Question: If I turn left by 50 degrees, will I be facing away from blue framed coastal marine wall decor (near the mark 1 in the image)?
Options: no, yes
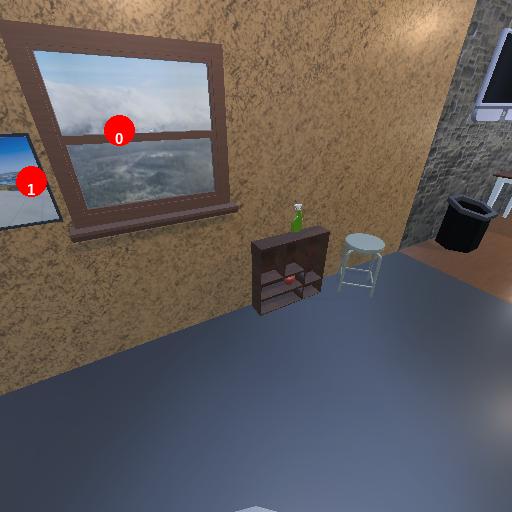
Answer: no